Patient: sex M, age 85
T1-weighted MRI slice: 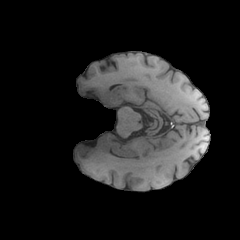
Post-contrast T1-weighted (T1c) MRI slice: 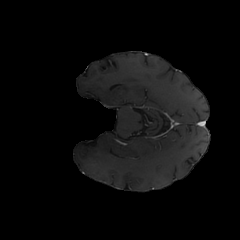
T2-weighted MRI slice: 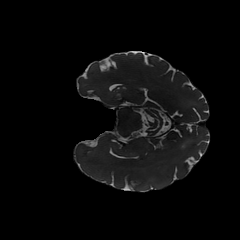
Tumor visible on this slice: no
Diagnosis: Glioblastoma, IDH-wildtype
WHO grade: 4